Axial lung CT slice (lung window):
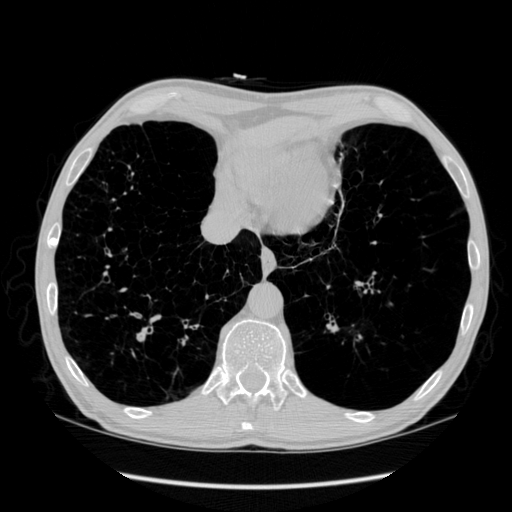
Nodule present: no